Question: In large Device border right should be display and in small device border bottom should be display without affecting in large device and some spacing between div in small Device

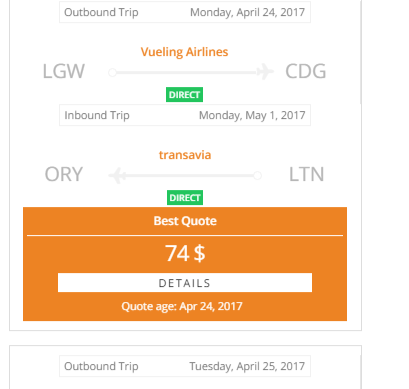
Answer: '''
<div class="col-sm-6">
<div class="box">
...
</div>
</div>
<div class="col-sm-6">
<div class="box">
...
</div>
</div>
<style>
/*Desktop*/
.box{ border-right:#000 solid 1px;}
/*Small Screen - below 768 resolution device*/
@media only screen and (max-width: 768px){
.box{border-right:none; border-bottom:#000 solid 1px; margin-bottom:20px;}
}
</style>
'''